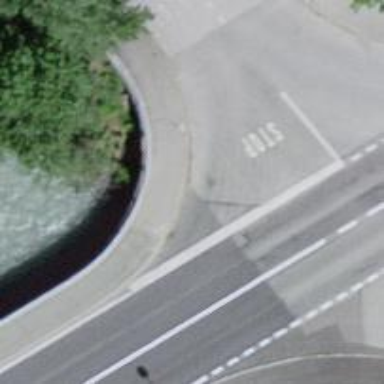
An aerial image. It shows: Sidewalk bridge over footway.